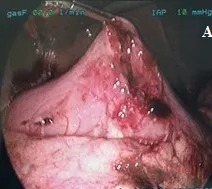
Gastric juice appears from below the liver.
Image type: medical_photograph (other_medical_photograph)